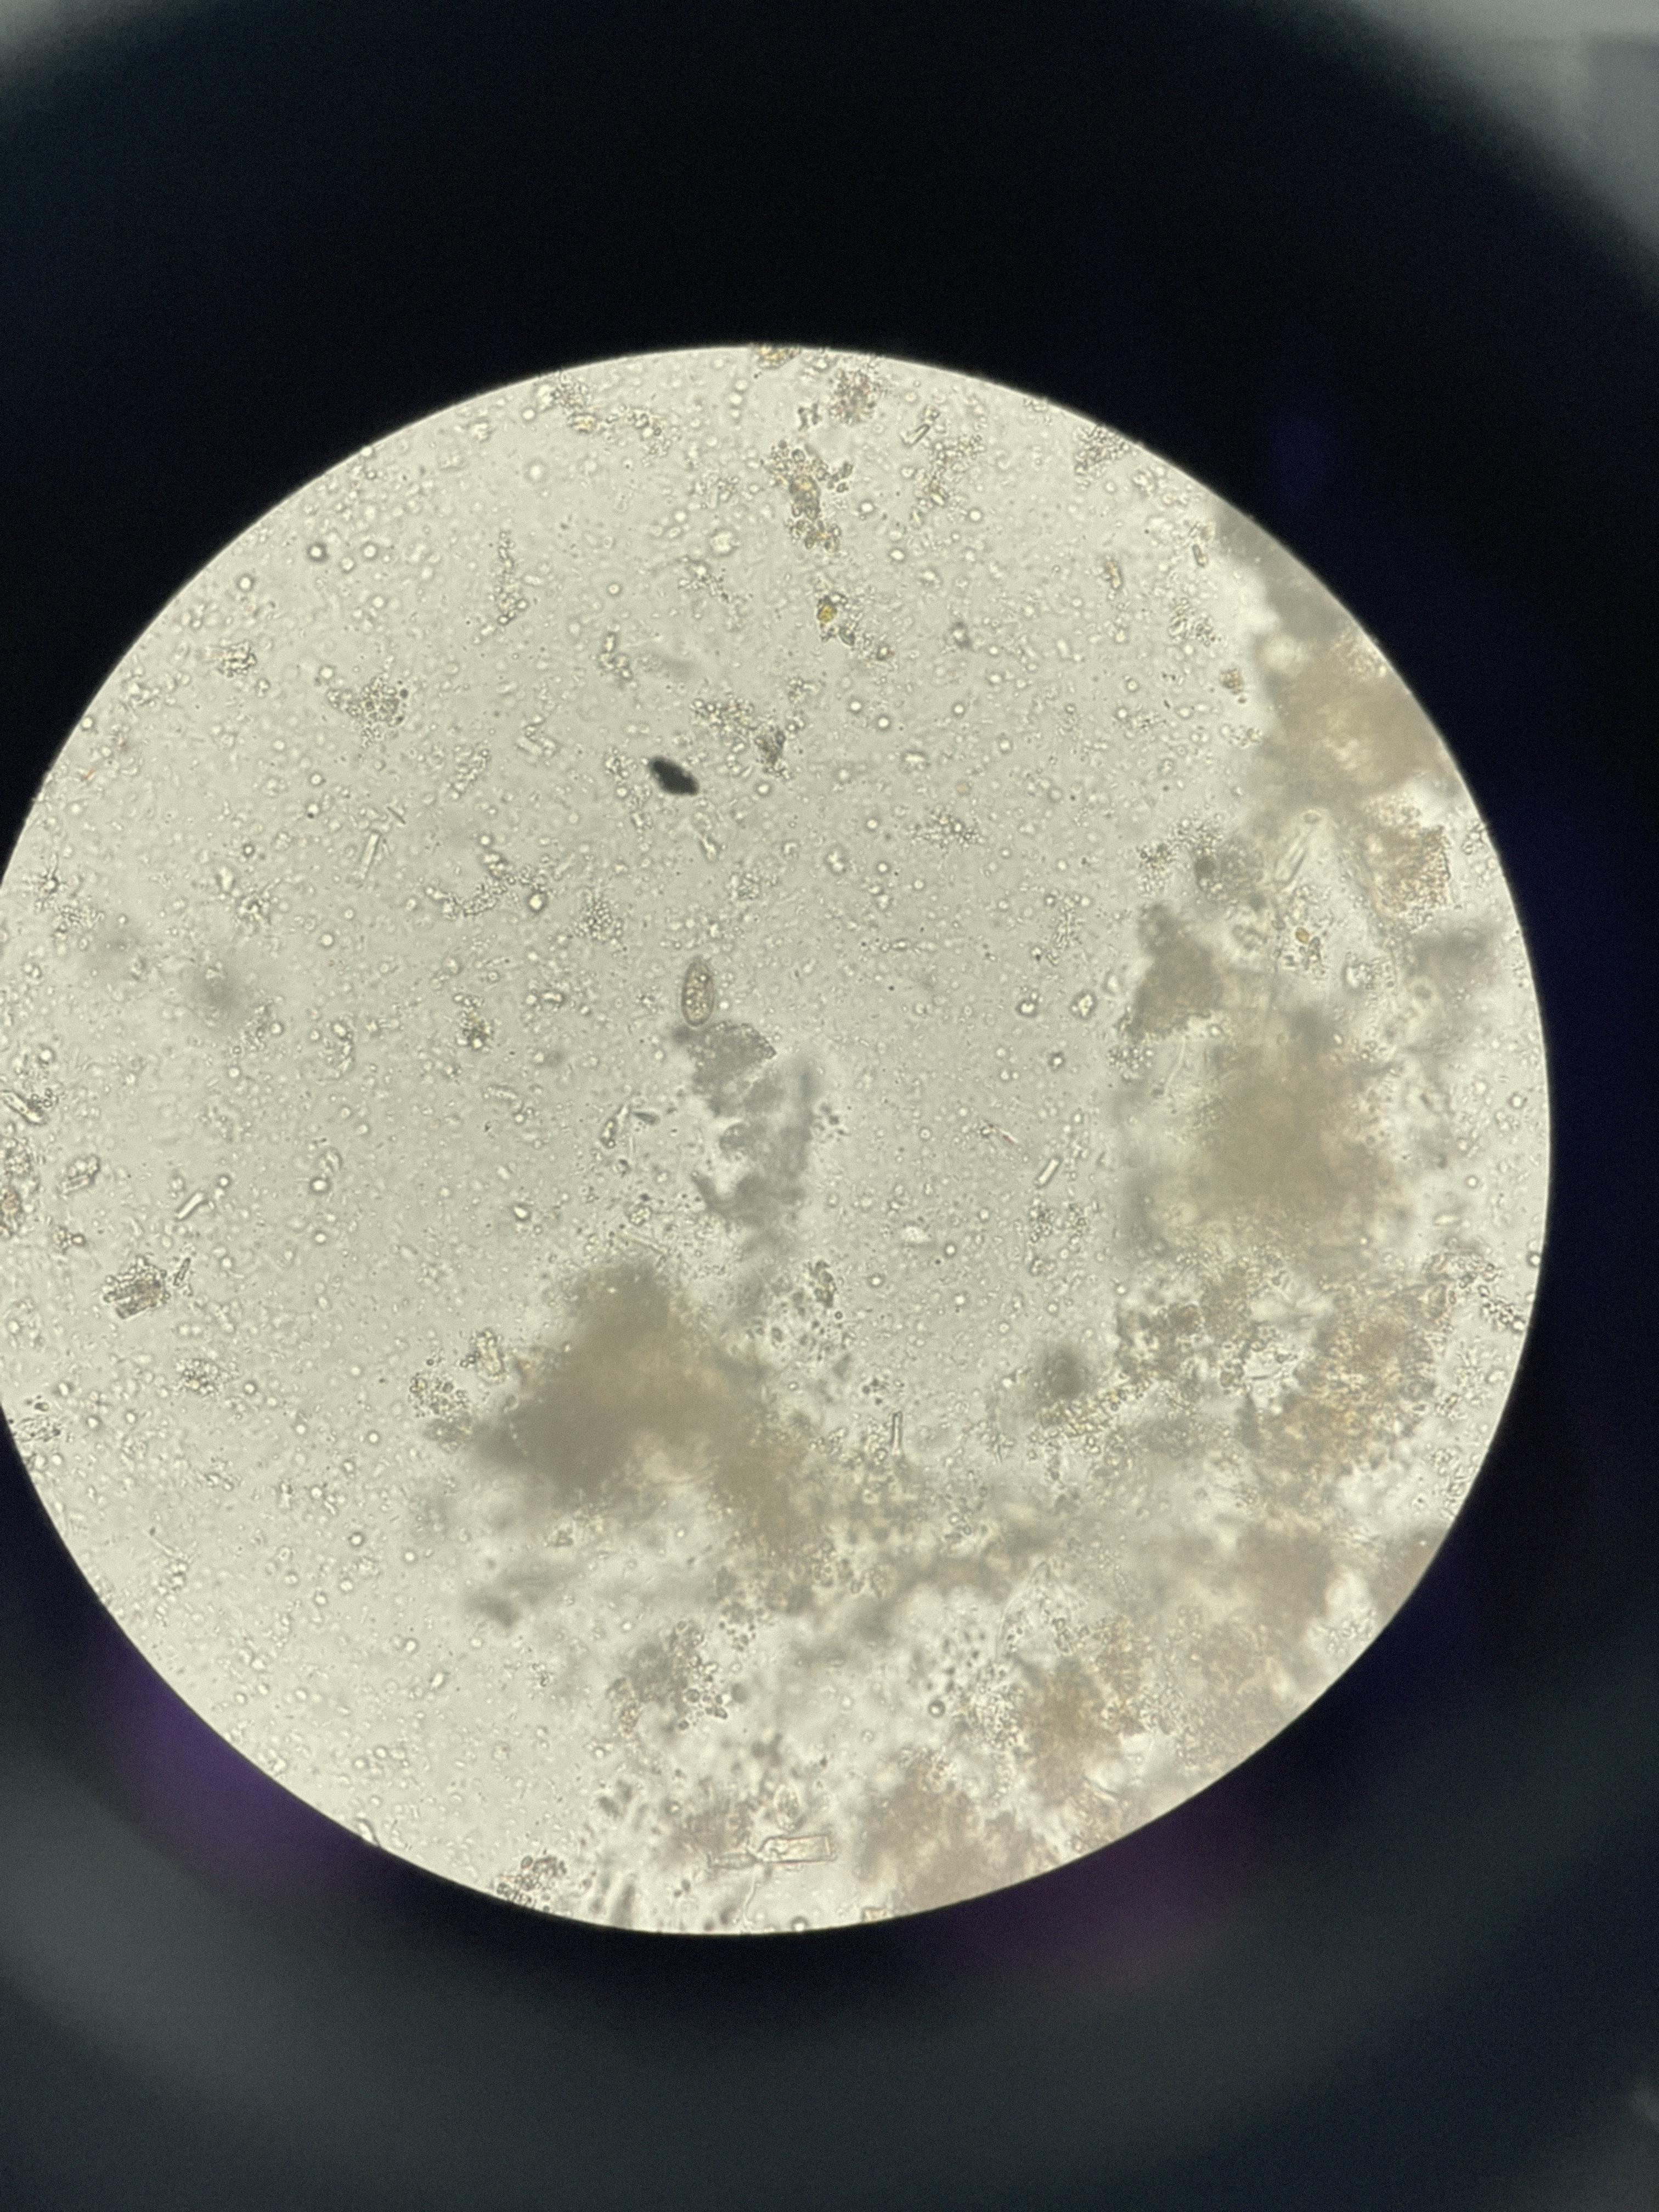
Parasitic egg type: Opisthorchis viverrine